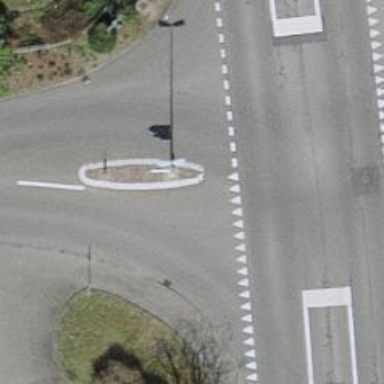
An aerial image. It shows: Traffic calming island.